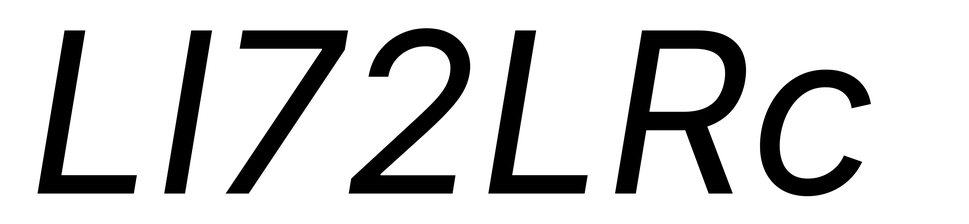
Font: Inter-Italic_Italic